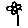
Label: flower